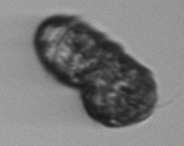
Label: Margalefidinium